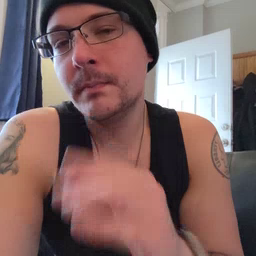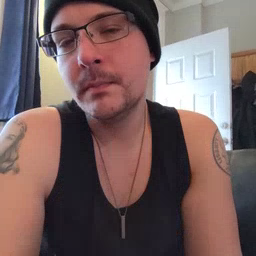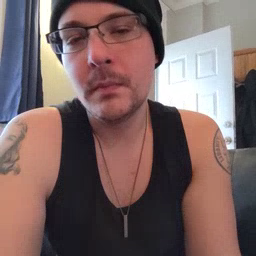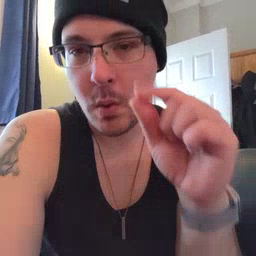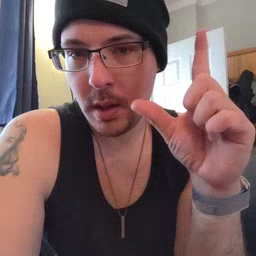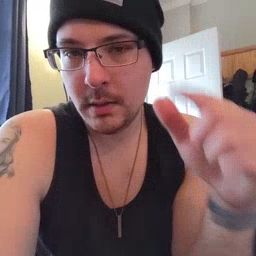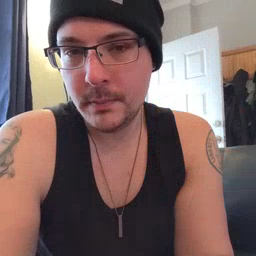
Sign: awake